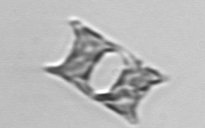
Label: Eucampia